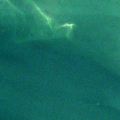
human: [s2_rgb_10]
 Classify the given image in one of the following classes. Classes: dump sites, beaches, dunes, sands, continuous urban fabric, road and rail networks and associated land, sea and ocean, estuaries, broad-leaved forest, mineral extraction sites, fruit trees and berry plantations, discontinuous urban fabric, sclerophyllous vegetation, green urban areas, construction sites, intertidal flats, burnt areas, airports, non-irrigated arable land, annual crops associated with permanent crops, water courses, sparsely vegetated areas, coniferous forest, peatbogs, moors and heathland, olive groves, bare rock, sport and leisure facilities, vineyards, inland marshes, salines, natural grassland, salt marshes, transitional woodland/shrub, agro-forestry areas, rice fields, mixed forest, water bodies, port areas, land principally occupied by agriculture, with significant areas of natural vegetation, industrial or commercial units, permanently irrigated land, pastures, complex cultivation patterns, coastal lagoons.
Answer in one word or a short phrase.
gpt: estuaries